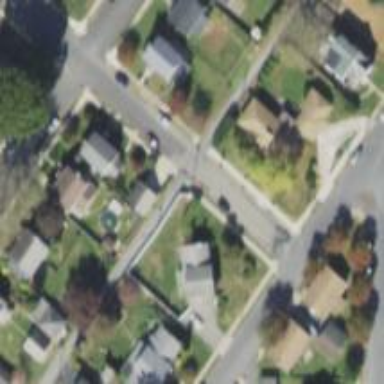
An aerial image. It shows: Alley classified as service road.